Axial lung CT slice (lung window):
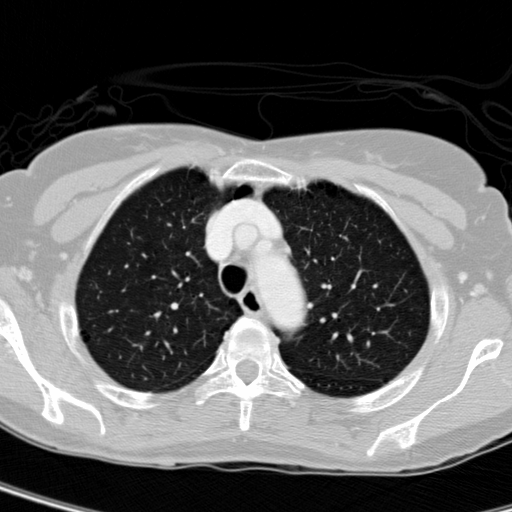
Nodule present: no